Question:
What does the "Target" option do when clicked and what is its importance? When I click on it, it is simply deleting the component from that page. Can anybody let me know its importance and how to use/configure it?
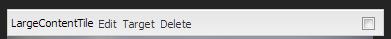
Answer: It is the part of the <URL>.